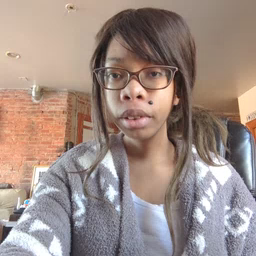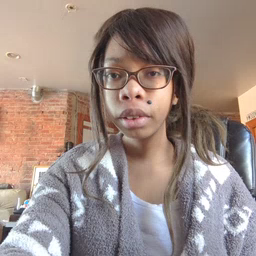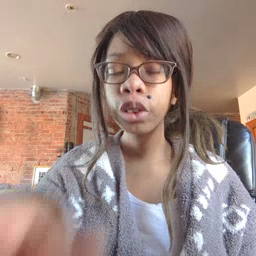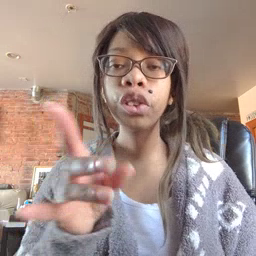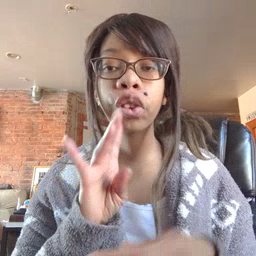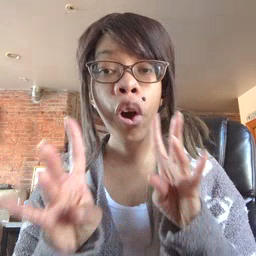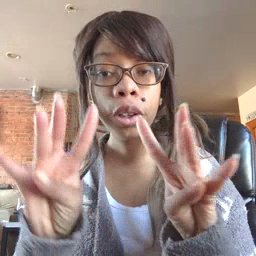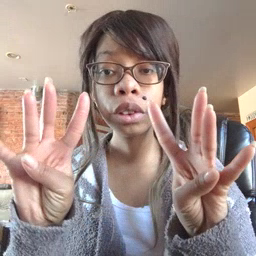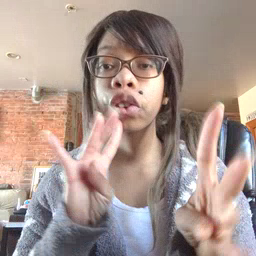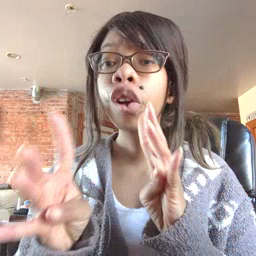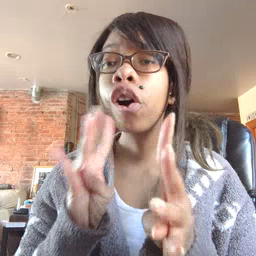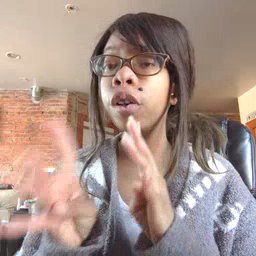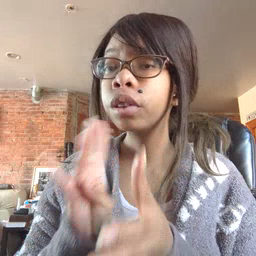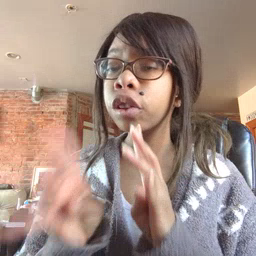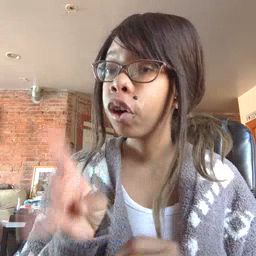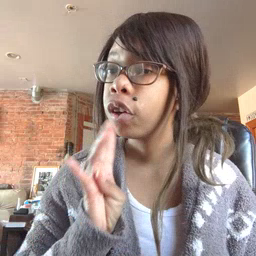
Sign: talk